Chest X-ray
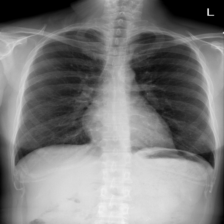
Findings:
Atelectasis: negative
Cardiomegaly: negative
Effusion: negative
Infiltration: negative
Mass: negative
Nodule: negative
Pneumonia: negative
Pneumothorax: negative
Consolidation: negative
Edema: negative
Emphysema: negative
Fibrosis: negative
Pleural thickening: negative
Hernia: negative